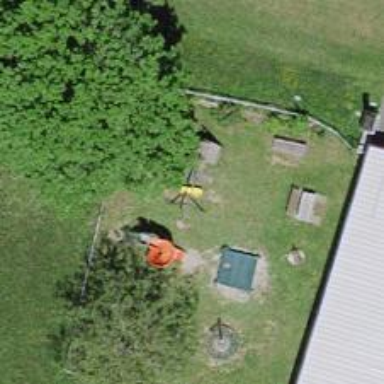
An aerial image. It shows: Playground with swings.